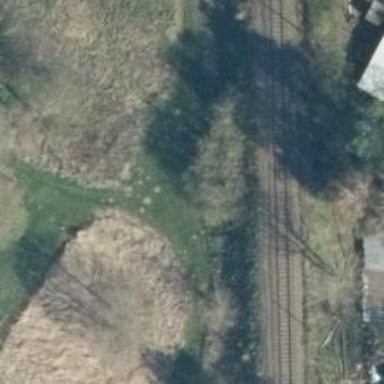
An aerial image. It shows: Grassy track.